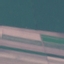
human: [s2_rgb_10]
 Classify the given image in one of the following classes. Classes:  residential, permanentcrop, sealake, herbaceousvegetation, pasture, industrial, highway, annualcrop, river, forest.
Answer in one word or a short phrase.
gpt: AnnualCrop